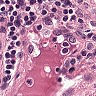
Metastatic tissue present: no